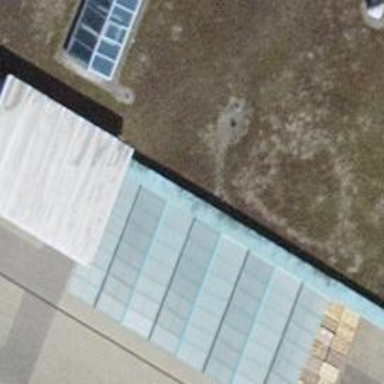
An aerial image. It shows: View of roof of building.